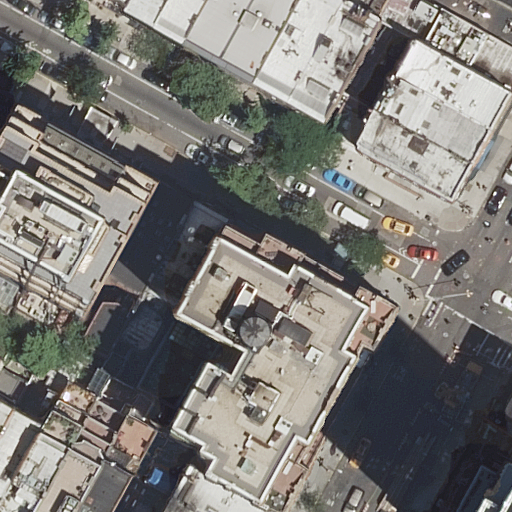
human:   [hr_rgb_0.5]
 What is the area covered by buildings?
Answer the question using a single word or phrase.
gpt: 5647m2

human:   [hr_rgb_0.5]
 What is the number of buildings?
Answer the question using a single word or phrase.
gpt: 29

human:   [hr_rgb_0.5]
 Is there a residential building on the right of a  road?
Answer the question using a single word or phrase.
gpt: yes

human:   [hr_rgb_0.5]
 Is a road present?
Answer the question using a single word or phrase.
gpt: yes

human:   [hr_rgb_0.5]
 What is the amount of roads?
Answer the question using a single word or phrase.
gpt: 3

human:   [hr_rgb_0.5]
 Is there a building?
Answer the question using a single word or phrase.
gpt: yes

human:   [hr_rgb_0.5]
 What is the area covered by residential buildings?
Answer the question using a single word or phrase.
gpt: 5647m2

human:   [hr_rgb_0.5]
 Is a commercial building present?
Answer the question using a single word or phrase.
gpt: no

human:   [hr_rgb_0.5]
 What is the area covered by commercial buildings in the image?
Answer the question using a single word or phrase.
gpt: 0m2

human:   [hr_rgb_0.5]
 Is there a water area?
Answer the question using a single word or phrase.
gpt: no

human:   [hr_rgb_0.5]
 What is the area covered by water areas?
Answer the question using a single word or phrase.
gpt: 0m2

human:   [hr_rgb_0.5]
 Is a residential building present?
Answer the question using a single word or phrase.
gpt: yes

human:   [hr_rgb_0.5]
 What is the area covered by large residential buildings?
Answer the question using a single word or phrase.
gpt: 2377m2

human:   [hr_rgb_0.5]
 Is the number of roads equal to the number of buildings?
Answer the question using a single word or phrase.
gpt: no

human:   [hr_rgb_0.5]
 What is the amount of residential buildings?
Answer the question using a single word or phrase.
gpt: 29

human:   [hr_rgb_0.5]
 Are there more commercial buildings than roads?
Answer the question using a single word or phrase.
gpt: no

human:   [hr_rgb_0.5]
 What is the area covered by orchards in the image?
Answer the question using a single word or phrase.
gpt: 0m2

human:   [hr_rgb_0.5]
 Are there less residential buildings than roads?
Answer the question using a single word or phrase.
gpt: no

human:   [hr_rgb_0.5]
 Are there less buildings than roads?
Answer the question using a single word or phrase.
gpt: no

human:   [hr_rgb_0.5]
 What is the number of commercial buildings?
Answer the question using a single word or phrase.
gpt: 0

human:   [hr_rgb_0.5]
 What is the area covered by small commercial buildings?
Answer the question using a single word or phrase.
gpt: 0m2

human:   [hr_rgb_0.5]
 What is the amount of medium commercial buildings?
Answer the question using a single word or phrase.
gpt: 0

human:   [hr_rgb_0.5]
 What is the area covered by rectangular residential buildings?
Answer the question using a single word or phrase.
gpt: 3249m2

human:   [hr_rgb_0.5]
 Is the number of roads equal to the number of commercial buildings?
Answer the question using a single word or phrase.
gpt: no

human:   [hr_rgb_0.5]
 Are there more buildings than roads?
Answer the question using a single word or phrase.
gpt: yes

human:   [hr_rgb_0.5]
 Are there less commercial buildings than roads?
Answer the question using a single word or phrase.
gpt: yes

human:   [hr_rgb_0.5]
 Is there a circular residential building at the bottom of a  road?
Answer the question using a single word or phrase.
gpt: no

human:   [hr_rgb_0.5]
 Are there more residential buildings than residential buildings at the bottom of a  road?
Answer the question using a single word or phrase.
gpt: yes

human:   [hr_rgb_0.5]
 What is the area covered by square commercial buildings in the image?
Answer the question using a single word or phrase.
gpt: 0m2

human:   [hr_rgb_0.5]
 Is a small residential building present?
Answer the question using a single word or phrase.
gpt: yes

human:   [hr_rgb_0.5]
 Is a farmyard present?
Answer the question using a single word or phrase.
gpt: no

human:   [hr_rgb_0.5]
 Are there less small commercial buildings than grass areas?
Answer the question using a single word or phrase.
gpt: no

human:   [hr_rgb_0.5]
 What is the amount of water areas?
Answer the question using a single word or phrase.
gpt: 0

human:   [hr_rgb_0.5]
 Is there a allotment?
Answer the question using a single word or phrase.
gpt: no

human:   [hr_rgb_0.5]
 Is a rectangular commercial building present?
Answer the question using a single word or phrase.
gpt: no

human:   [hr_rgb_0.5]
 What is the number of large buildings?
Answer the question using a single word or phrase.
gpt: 2

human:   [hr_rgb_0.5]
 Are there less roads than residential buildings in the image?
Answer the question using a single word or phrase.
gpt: yes

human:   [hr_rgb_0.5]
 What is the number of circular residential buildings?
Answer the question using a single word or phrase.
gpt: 0

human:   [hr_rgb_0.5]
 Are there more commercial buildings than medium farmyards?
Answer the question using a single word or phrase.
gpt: no

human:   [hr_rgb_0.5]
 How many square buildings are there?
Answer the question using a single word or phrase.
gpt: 0

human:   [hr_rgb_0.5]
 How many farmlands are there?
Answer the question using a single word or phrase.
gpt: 0

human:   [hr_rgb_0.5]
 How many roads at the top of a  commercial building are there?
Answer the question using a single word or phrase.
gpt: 0

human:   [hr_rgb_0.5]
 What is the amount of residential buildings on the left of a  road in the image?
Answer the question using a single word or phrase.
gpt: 22

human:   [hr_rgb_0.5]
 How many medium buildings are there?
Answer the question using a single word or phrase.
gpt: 14

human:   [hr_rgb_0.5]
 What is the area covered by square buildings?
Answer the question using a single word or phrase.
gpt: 0m2

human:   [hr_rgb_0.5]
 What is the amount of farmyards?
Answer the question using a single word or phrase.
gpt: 0

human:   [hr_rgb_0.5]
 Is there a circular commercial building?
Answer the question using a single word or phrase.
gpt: no

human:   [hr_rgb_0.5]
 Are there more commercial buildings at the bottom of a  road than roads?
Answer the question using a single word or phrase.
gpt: no

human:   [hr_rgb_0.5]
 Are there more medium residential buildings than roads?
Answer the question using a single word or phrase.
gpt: yes

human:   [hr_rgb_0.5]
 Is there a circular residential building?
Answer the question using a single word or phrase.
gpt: no

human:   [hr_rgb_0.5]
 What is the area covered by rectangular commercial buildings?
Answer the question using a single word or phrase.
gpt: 0m2

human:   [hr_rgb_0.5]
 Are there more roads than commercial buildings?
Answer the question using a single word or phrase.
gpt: yes

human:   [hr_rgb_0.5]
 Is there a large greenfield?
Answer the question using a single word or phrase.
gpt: no

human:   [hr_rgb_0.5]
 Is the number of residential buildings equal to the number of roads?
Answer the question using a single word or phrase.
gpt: no

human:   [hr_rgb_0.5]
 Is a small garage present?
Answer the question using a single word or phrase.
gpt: no

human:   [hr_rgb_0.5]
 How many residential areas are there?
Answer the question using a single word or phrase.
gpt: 0

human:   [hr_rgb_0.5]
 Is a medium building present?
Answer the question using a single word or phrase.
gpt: yes

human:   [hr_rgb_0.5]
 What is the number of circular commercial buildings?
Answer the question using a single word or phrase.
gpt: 0

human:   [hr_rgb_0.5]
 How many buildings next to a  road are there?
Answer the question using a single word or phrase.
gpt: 29

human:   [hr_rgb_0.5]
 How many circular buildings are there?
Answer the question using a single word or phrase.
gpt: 0

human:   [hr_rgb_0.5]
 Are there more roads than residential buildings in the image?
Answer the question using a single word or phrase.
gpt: no

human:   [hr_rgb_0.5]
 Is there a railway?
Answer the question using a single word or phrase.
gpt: no

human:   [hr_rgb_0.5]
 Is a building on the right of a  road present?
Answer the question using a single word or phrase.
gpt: yes

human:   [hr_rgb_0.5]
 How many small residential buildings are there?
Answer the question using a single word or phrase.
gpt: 13